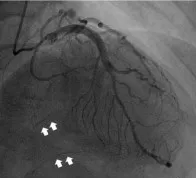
Pre-operative images. (C) Coronary angiogram in right anterior oblique view shows collateral circulation to the distal RCA (white arrows) via septal branches of the left anterior descending artery, with the normal left coronary artery system in patient 3. (CT: computed tomography; AO: aorta; LMC: left main coronary artery; PA: pulmonary artery; RCA: right coronary artery).
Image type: radiology (x_ray)